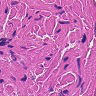
Metastatic tissue present: no